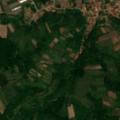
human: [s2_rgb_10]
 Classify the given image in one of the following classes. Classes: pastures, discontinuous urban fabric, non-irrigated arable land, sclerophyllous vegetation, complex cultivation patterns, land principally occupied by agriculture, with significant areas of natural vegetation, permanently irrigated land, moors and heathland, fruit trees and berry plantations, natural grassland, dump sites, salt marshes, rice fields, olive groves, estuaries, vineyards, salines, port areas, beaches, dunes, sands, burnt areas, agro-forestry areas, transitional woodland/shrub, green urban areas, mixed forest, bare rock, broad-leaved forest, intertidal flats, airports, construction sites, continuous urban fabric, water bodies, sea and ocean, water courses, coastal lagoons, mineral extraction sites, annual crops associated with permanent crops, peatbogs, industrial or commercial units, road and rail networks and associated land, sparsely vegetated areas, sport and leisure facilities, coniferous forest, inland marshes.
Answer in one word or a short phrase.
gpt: discontinuous urban fabric, complex cultivation patterns, land principally occupied by agriculture, with significant areas of natural vegetation, broad-leaved forest